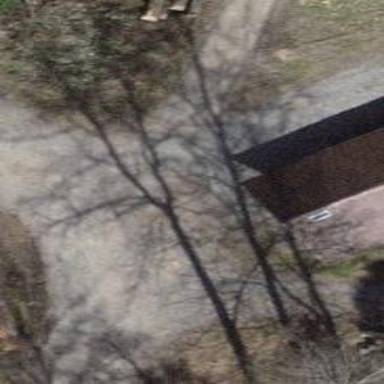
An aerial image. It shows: Gravel track road.